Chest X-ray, PA view. Patient: 58 years old, sex F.
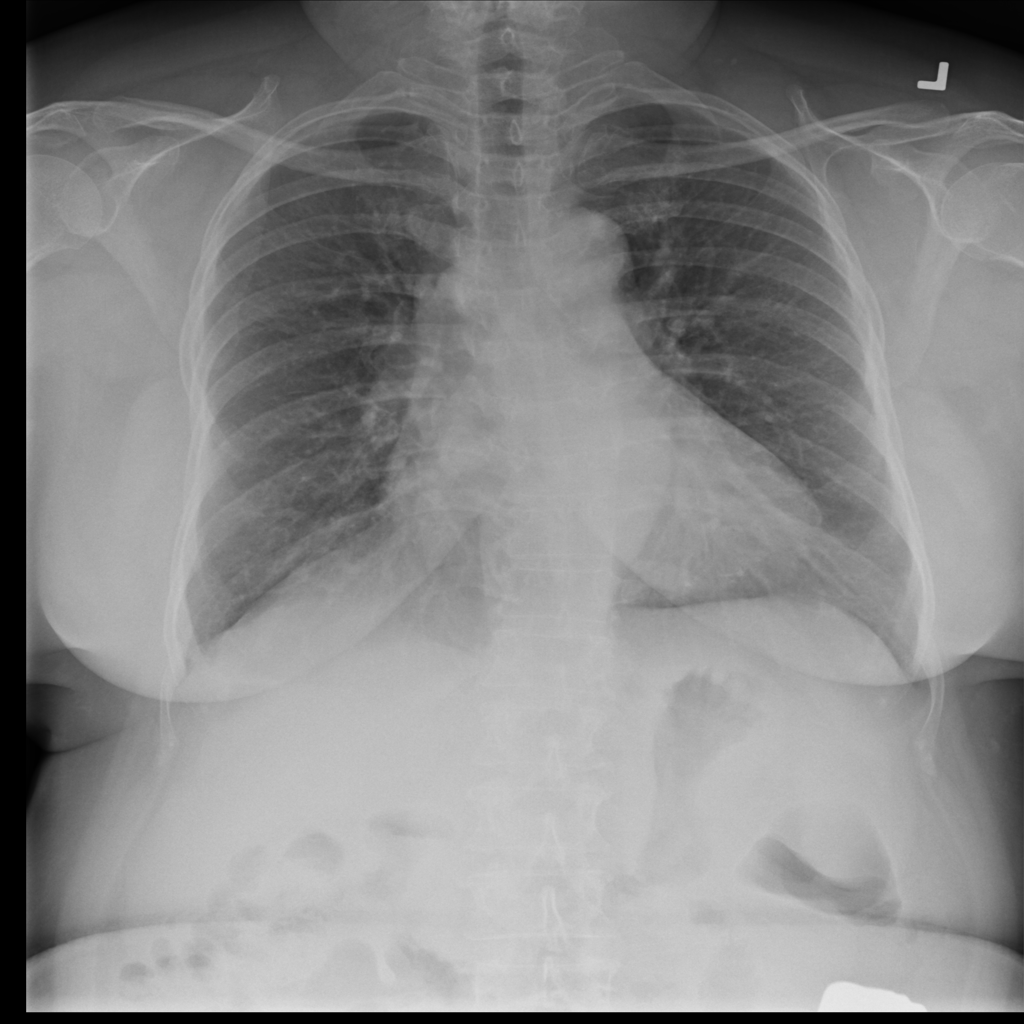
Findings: Cardiomegaly, Effusion